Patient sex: M
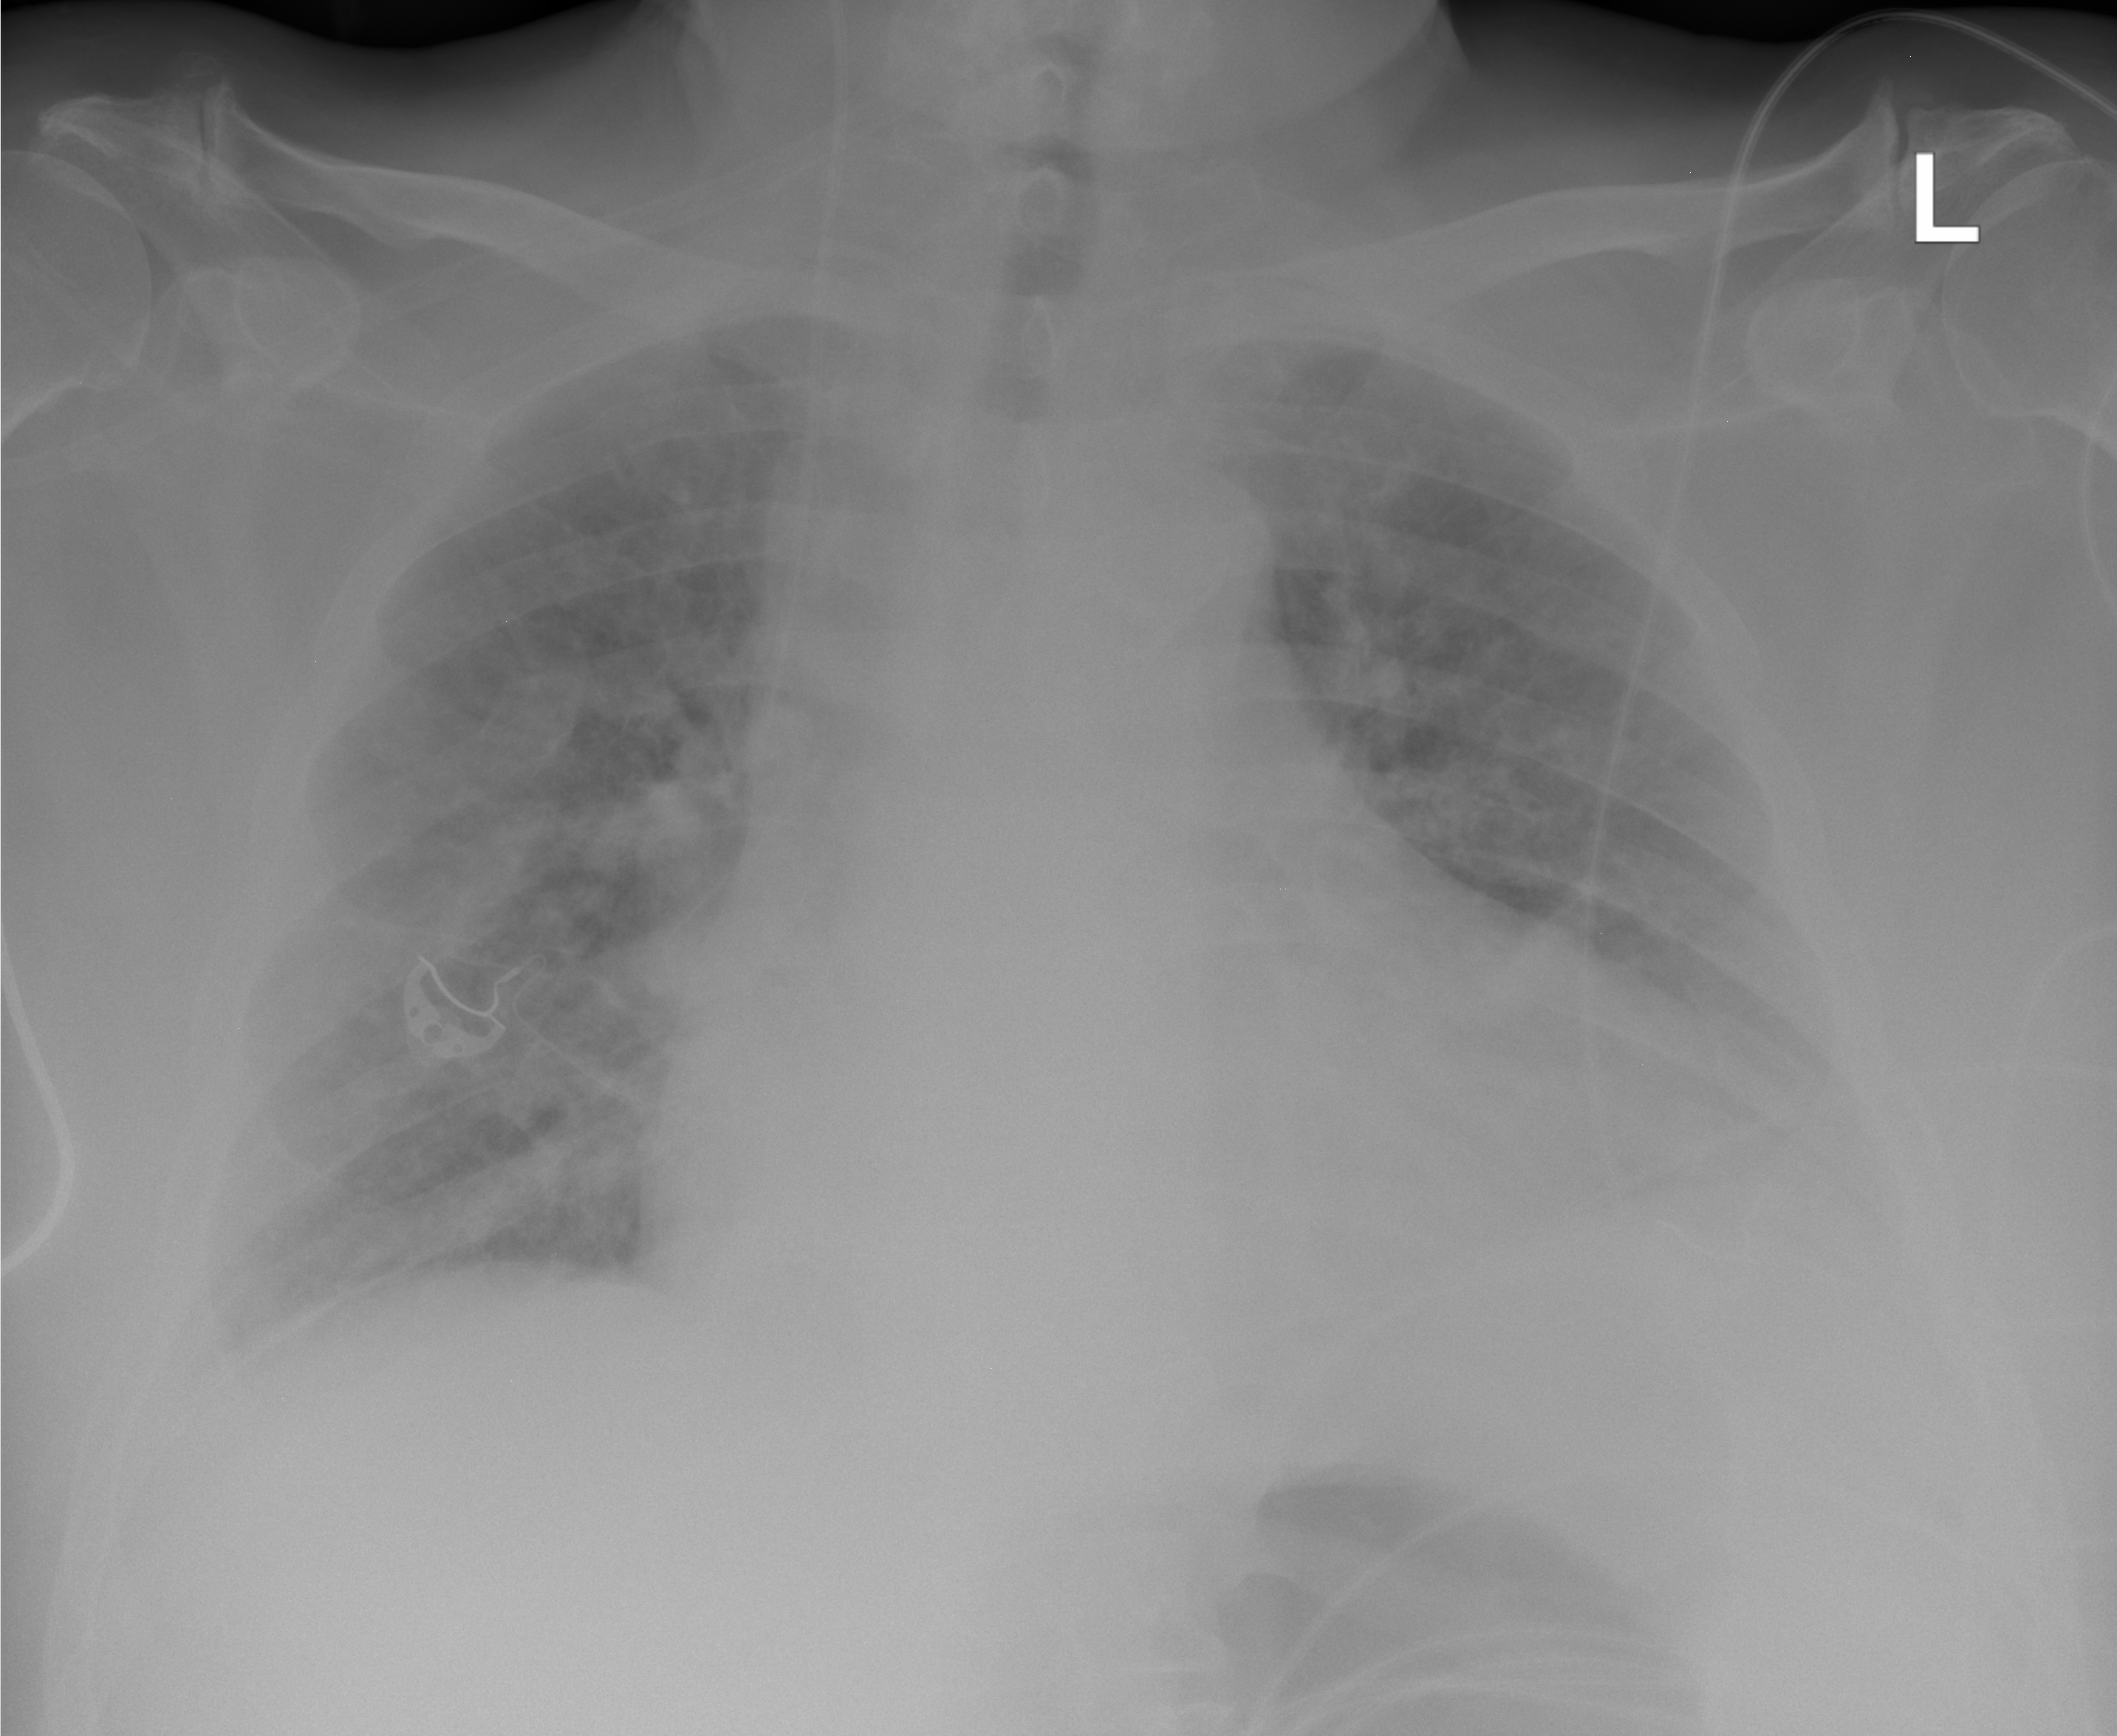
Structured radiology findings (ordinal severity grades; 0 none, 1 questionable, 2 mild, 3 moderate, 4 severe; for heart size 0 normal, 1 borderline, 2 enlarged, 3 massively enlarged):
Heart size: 2
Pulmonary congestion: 2
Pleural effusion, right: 1
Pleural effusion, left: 0
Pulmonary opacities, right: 0
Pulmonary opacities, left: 0
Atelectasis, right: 0
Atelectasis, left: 1